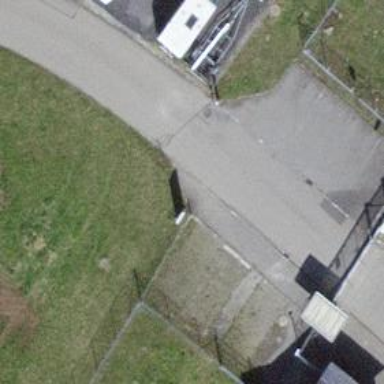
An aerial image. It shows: Service road with paved surface.